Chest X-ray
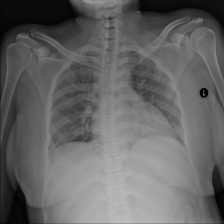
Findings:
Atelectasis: negative
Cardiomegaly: negative
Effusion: negative
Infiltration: negative
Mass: negative
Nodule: negative
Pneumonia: negative
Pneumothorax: negative
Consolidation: negative
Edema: negative
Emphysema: negative
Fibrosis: negative
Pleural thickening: negative
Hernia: negative